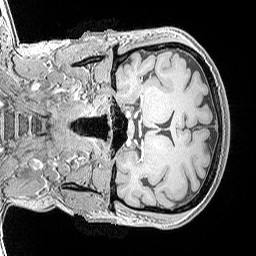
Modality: MP2RAGE
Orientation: coronal
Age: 38
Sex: female
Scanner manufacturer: siemens
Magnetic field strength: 3 T
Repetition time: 5 s
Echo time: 0.00298 s